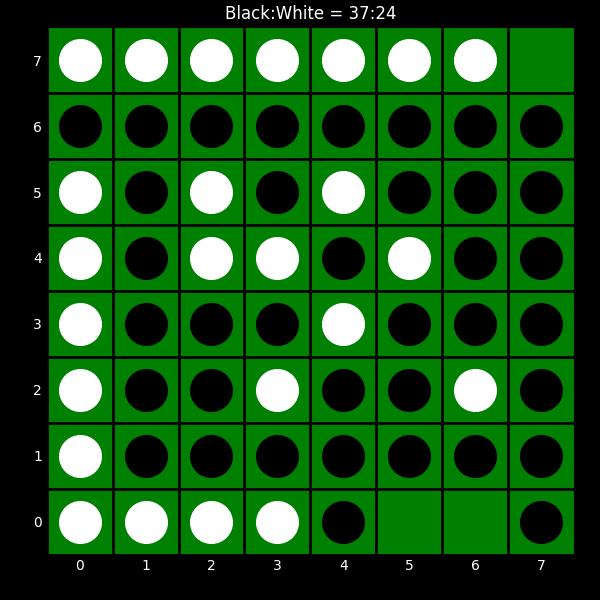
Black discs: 37
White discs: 24